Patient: sex M, age 47
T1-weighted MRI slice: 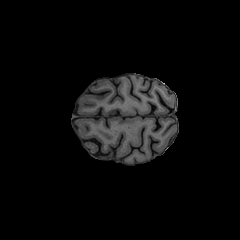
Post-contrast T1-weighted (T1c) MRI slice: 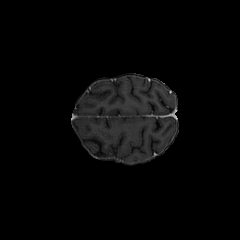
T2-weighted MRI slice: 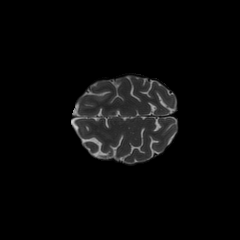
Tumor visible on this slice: yes
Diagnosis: Glioblastoma, IDH-wildtype
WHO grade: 4